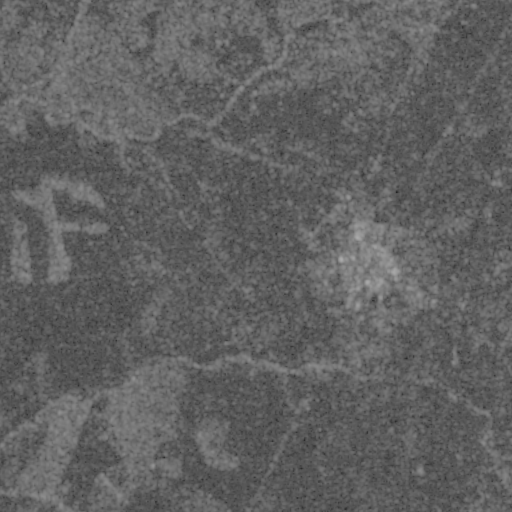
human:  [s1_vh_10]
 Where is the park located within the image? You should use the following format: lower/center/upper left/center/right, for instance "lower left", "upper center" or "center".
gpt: The park is located in the center right of the image.
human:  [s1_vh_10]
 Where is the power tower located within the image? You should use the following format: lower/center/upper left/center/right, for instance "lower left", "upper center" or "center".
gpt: The power tower is located in the lower right of the image.
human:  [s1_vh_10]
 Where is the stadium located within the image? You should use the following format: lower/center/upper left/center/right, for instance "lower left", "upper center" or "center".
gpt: The stadium is located in the center right of the image.
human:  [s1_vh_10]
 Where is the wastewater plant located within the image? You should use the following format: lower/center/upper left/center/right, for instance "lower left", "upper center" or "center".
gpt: The wastewater plant is located in the lower right of the image.
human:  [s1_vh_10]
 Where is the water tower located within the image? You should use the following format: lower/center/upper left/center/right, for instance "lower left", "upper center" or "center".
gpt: The water tower is located in the center right of the image.
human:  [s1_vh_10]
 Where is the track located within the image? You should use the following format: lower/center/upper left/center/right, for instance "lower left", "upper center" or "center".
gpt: There is no track in the image.

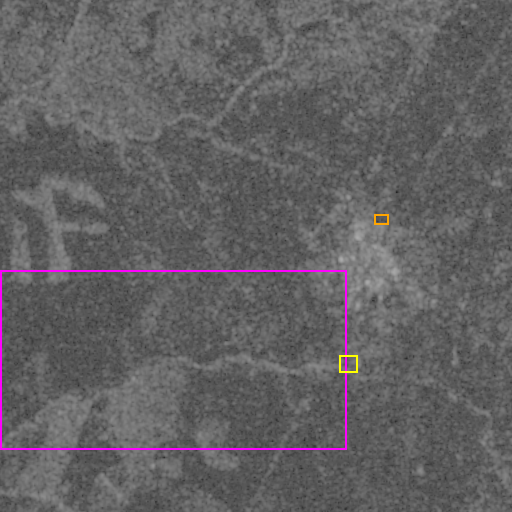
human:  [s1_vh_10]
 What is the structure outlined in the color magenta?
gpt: The structure outlined in magenta is a crop field.
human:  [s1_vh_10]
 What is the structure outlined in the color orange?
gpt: The structure outlined in orange is a park.
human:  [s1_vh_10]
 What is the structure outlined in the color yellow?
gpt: The structure outlined in yellow is a wastewater plant.
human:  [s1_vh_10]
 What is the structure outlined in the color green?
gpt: There is no green outline.